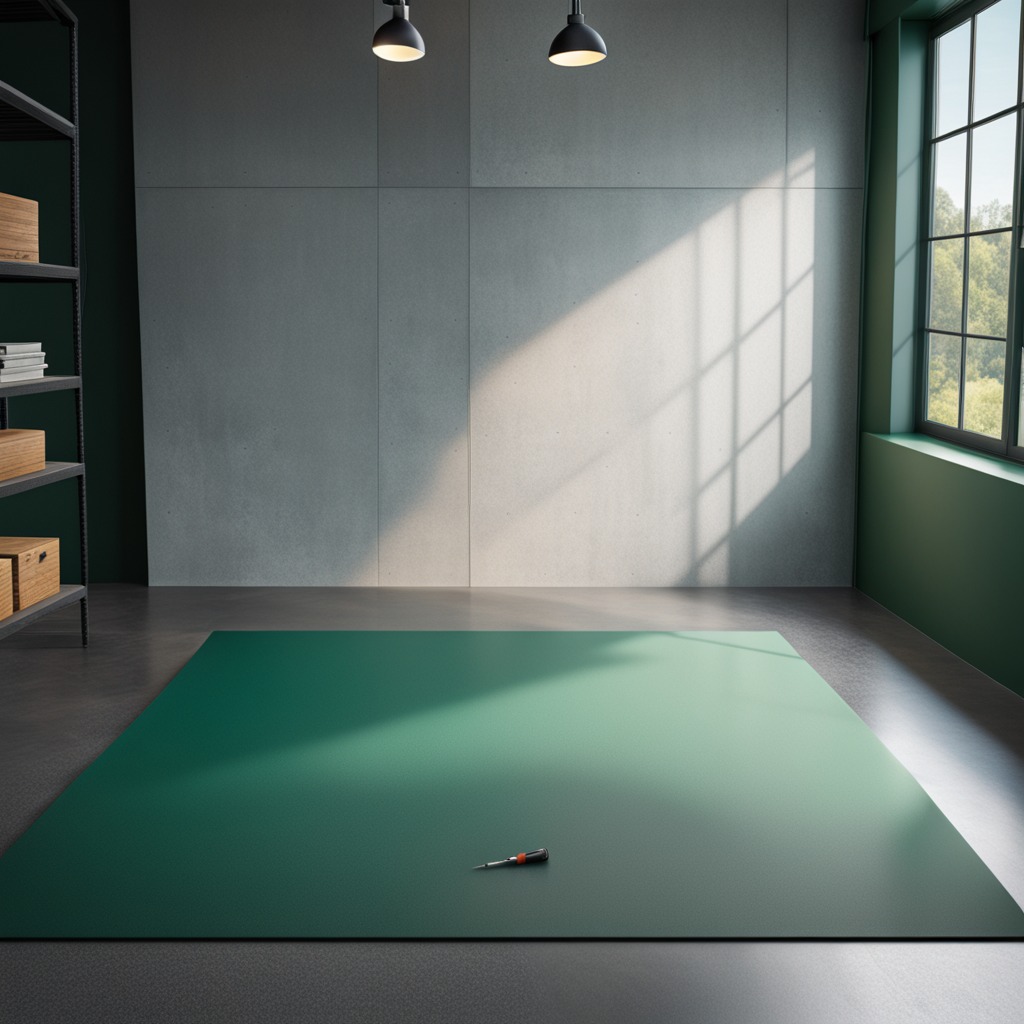
A screwdriver is lying on the granite tabletop.